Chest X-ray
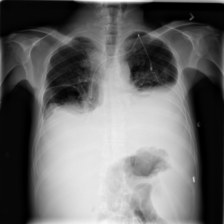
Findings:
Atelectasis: positive
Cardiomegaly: negative
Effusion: positive
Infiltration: negative
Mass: negative
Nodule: negative
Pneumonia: negative
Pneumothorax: negative
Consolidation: negative
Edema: negative
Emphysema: negative
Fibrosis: negative
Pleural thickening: negative
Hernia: negative